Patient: sex M, age 45
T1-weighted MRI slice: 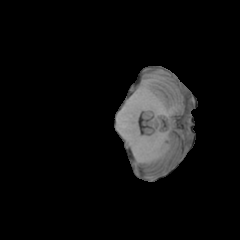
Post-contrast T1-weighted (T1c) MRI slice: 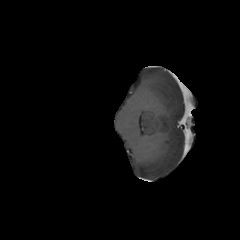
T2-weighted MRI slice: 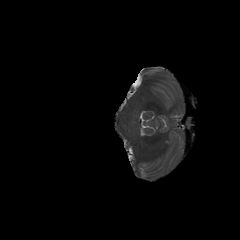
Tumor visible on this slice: no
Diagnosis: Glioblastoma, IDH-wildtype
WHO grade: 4